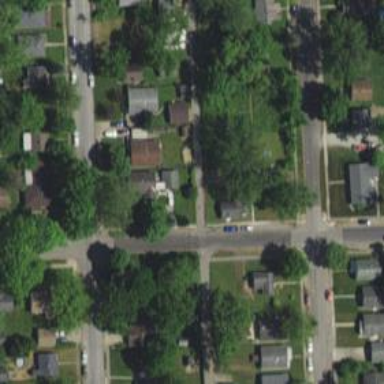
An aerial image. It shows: Alley classified as service road.